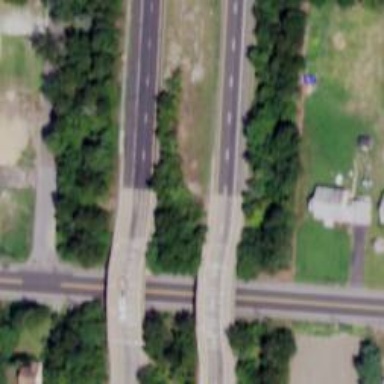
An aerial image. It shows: Urban freeway or expressway.